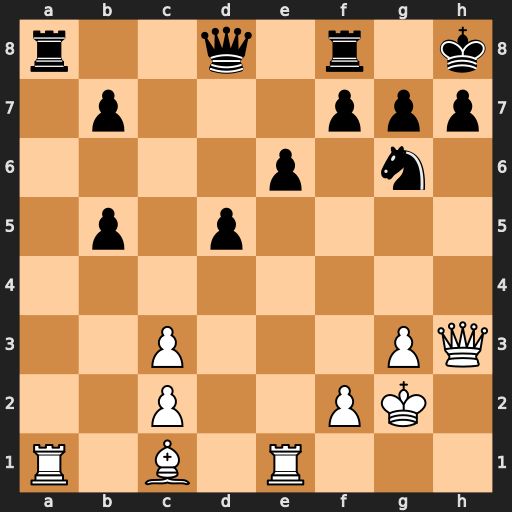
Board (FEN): r2q1r1k/1p3ppp/4p1n1/1p1p4/8/2P3PQ/2P2PK1/R1B1R3
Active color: w
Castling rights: -
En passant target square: -
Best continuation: Rxa8 Qxa8 Rh1 h6 Bxh6